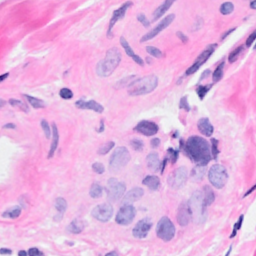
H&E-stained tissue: Breast